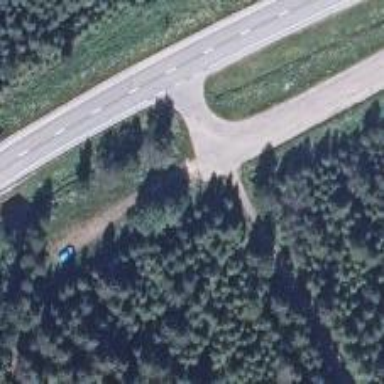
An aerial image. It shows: Simple road.